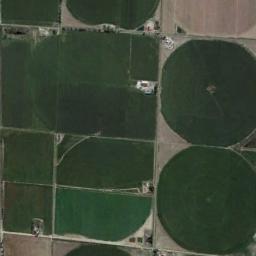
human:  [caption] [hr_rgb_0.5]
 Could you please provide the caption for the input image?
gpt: Several dark green circular farmlands are on the ground and some other shapes of farmlands beside .

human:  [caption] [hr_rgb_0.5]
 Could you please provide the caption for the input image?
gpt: More than twenty round farms of the same size are neatly arranged .

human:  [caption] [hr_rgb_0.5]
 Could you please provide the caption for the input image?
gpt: There are some green circle farmland and square farmland .

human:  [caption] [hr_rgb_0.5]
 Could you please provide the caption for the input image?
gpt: Four neatly arranged circular green fields .

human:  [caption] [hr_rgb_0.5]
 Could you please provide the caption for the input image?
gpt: There are several green circular farmlands of the same size .